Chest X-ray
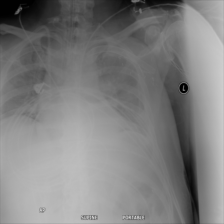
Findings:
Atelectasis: negative
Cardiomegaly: negative
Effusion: negative
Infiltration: positive
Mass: negative
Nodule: negative
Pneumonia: negative
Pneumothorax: negative
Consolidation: negative
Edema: negative
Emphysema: negative
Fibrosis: negative
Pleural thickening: negative
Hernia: negative